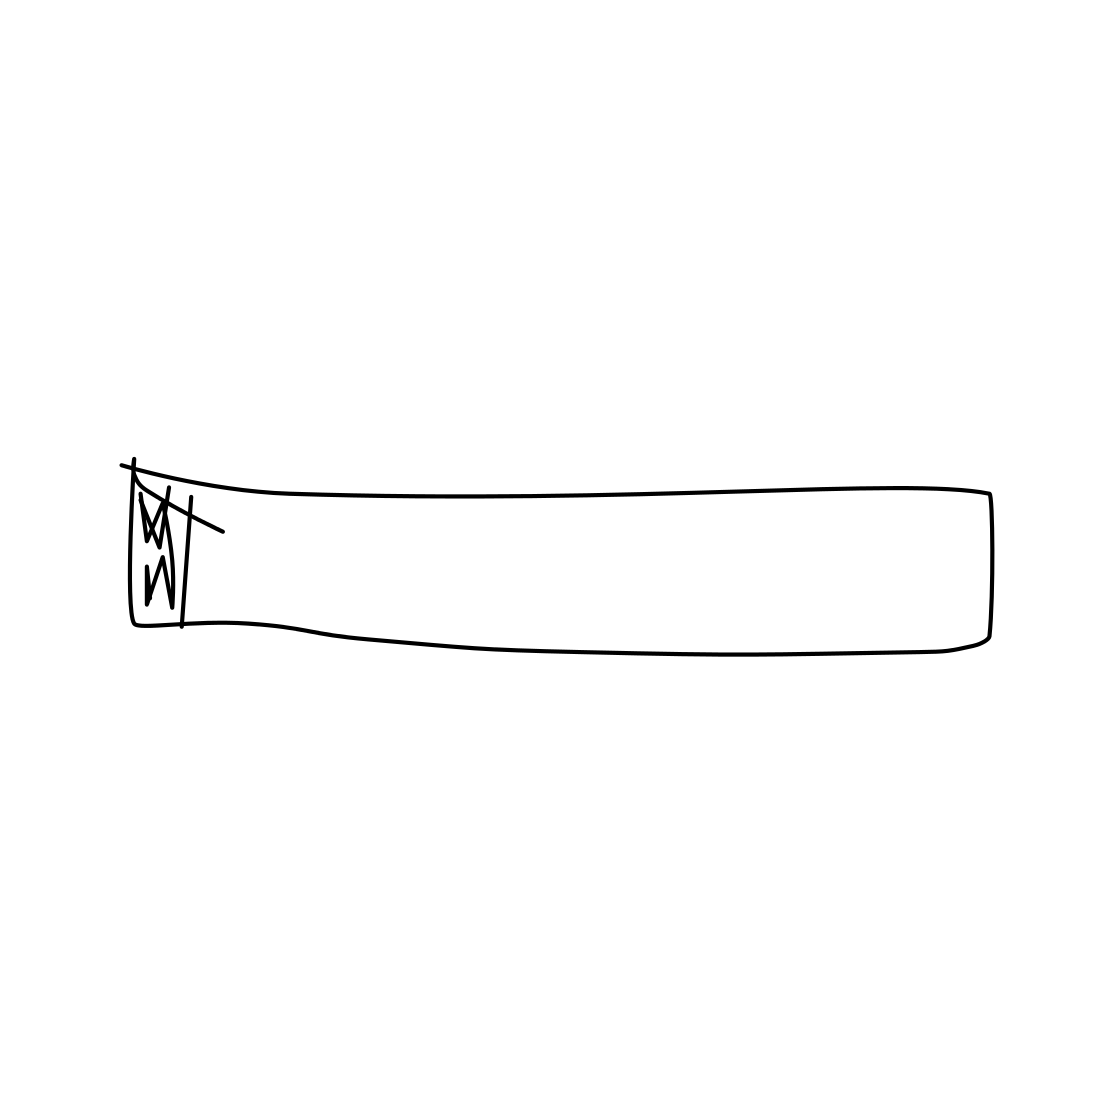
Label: cigarette